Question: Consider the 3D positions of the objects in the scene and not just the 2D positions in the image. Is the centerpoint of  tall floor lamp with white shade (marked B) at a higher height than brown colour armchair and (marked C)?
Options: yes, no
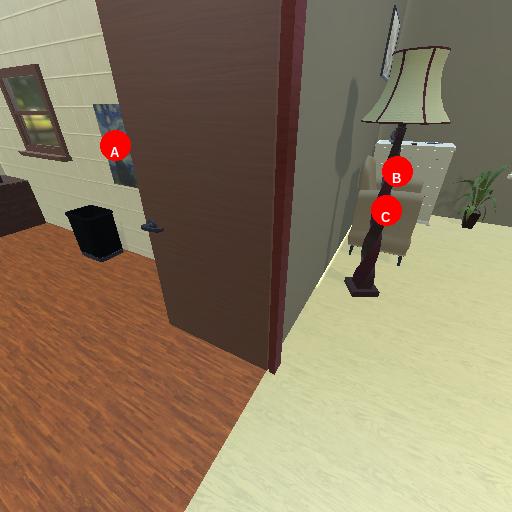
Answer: yes